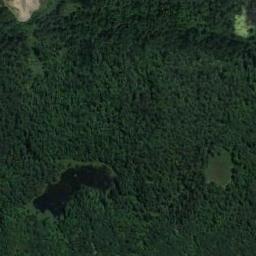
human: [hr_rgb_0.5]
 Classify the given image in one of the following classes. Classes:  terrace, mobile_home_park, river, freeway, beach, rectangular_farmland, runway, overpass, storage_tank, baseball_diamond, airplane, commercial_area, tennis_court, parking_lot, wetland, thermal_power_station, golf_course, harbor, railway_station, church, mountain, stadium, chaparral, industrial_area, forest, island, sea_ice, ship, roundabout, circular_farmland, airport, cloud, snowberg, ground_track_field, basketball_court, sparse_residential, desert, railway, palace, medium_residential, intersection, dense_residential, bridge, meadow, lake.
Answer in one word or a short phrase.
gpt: forest